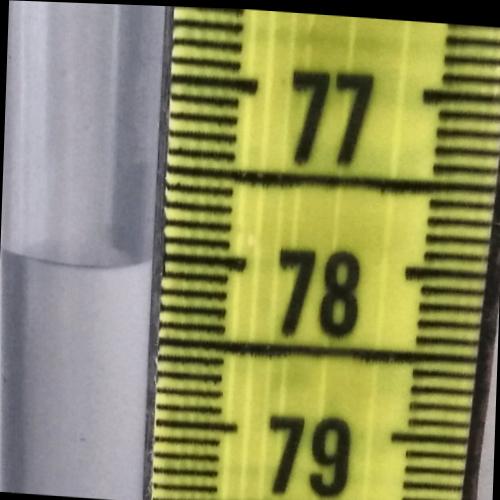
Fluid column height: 78.0 cm